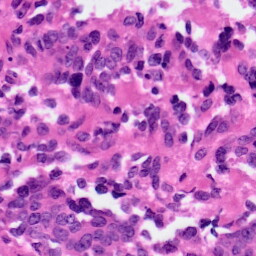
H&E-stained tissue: Ovarian